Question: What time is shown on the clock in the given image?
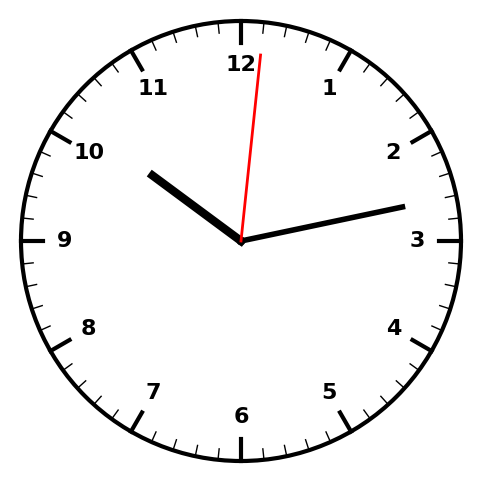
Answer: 10:13:01